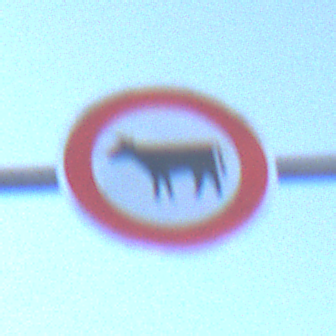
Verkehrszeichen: VerbotViehtrieb
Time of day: MorningAfternoon
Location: Outdoor (Nature)
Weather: PartlyCloudy
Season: NotSpecified
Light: Natural